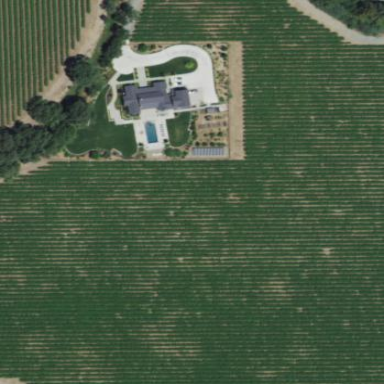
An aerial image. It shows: Vineyard where grapes are grown.